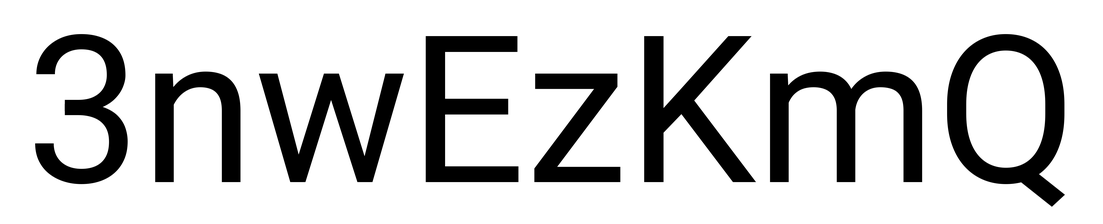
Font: Roboto_Regular